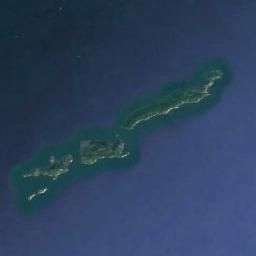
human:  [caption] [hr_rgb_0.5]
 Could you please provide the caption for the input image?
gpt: There are many islands of different shapes and sizes .

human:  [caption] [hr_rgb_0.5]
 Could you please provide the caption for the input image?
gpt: The archipelago with some islands of different sizes is surrounded by light blue waters .

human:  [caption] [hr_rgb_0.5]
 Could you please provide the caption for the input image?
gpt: The islands are at the bottom of the picture .

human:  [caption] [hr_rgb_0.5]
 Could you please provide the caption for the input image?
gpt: A group of green islands on the blue sea .

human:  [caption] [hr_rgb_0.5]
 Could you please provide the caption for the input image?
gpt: The long and green island is on a blue sea .